Question: i m stuck on simple problem with TFS API, when im getting work item, i cant get workitem Effort data, the idea is to get work item form the TFS by specific criteria, and then change Effort data and save it back to the TFS. Now i can get work item, and update any data by field, but i din;t found how to get Effort, and update it.

Query for getting data from TFS:
'''
SELECT * FROM WorkItems WHERE [System.WorkItemType] = 'Task' AND [Assigned to] = 'name'
ORDER BY [System.WorkItemType], [System.Id]
'''
And this is the code to fetch the fields
'''
public void getDataFromTfs()
{
Console.WriteLine("Getting data from TFS to Store");
Console.WriteLine("*********************");
setQuery();
Console.WriteLine("Query" + byTasksModified.ToString());
Console.WriteLine("*********************");
Console.ReadLine();
credentials = new System.Net.NetworkCredential("xxxxx", "xxxxxx", "xxxxx");
TfsTeamProjectCollection teamProjectCollection =
new TfsTeamProjectCollection(new Uri(@"LINK HERE"), credentials);
teamProjectCollection.EnsureAuthenticated();
Store = (WorkItemStore) teamProjectCollection.GetService(typeof(WorkItemStore));
WIC = Store.Query(byTasksAssignedTo);
Console.WriteLine("Data fetched into Store");
foreach (WorkItem workItem in WIC)
{
Console.WriteLine("ID: {0}", workItem.Id);
Console.WriteLine("Title: {0}", workItem.Title);
}
}
'''
Here I'm getting all tasks that i need by specific query, and then i have method to pull specific task
'''
public void getSpecificWorkItemData()
{
workItem = Store.GetWorkItem(64);
Console.WriteLine("ID: {0}", workItem.Id);
Console.WriteLine("Title: {0}", workItem.Title);
workItem.Open();
Console.ReadLine();
}
'''
and then i have update method for the task
'''
public void updateWorkItem()
{
workItem.Fields["Assigned to"].Value = "NAME";
if (workItem.IsValid() == false)
{
Console.WriteLine("Item is not valid");
}
else
{
try
{
workItem.Save();
}
catch (ValidationException exception)
{
Console.WriteLine("Error saving work item!");
Console.WriteLine(exception.Message);
}
Console.WriteLine("Item Saved");
workItem.Close();
Console.ReadLine();
}
}
'''
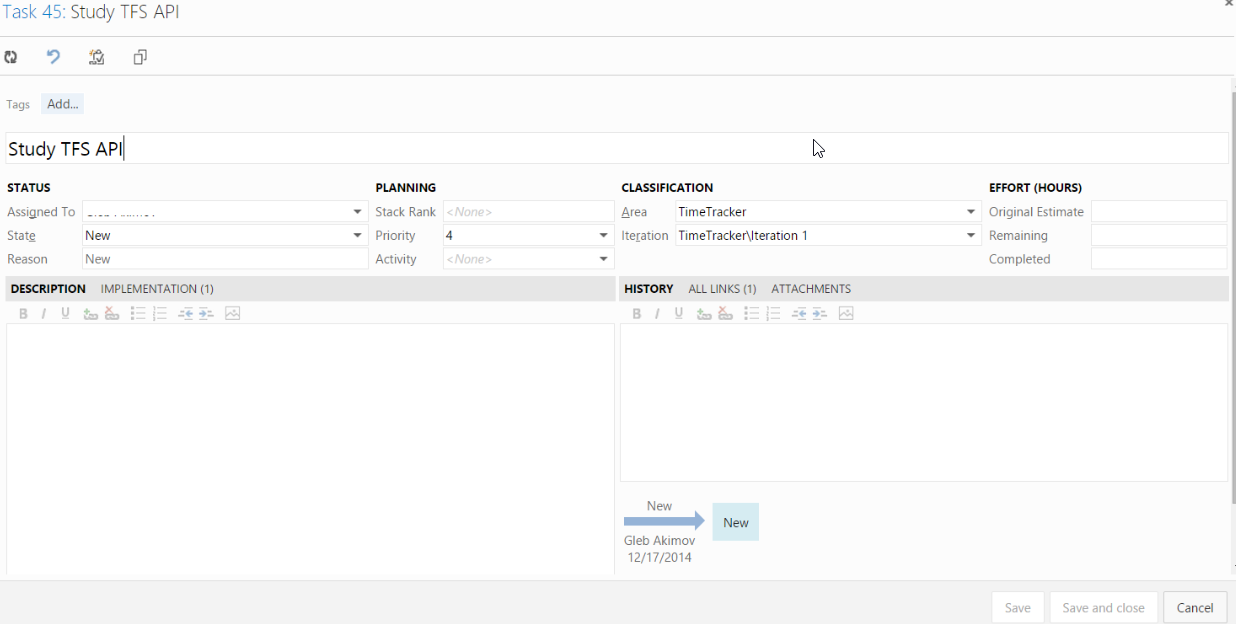
Answer: It depends on your process template which fields are available. Right now you're querying on "Task" work items, which has the following fields in the "Effort" group by default. Note that there is no "Effort" field for tasks, there are these other:
'''
Process Template | Field (s)
Scrum | Remaining Work
MSF Agile | Remaining Work, Completed Work, Original estimate
MSF CMMI | Remaining Work, Completed Work, Original estimate
'''
The Effort field you're after is defined in the Scrum process template and is used by all work items in the Requirement Category (Product Backlog Item and Bug by default):
'''
Process Template | Field (s)
Scrum | Effort
MSF Agile | Story Point
MSF CMMI | Size
'''
If you want to update the Effort field in the work items in the Scrum Process template, it's best to query work items that are in the Work Item Type Category "Requirement Category":
'''
SELECT *
FROM WorkItems
WHERE [System.TeamProject] = @project
AND [System.WorkItemType] IN GROUP 'Requirement Category'
ORDER BY [System.Id]
'''
If you want to update the Remaining work, Completed Work or Original Estimate fields, you need to use the Tasks:
'''
SELECT id, Microsoft.VSTS.Scheduling.CompletedWork, Microsoft.VSTS.Scheduling.RemainingWork, Microsoft.VSTS.Scheduling.OriginalEstimate
FROM WorkItems
WHERE [System.TeamProject] = @project
AND [System.WorkItemType] IN GROUP 'Task Category'
ORDER BY [System.Id]
'''
And then update them based on their Ref name, as defined in the <URL>, is the safest way to go:
'''
workItem.Fields["Microsoft.VSTS.Scheduling.CompletedWork"].Value = 123;
workItem.Fields["Microsoft.VSTS.Scheduling.RemainingWork"].Value = 123;
workItem.Fields["Microsoft.VSTS.Scheduling.OriginalEstimate"].Value = 123;
'''